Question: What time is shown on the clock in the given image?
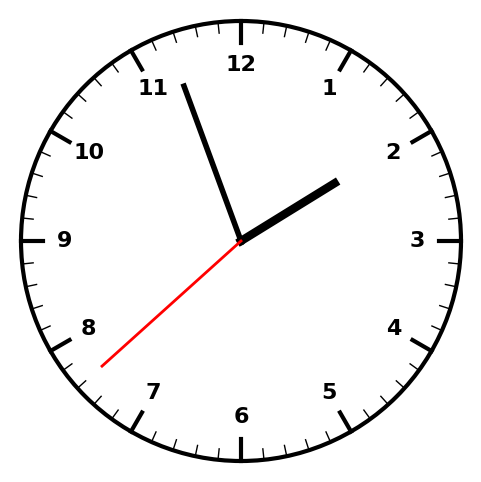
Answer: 01:56:38